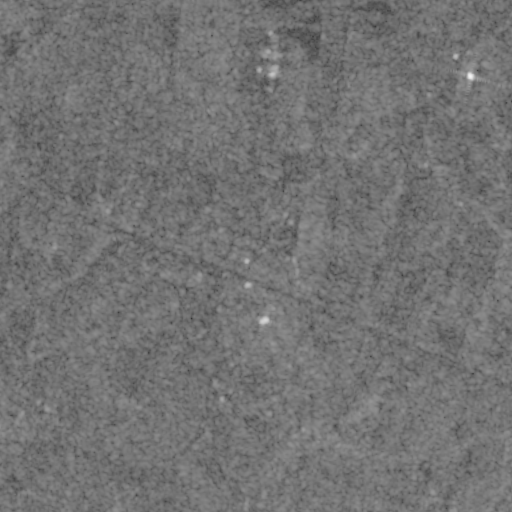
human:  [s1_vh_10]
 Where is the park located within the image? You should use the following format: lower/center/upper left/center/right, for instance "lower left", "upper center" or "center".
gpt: The park is located in the center of the image.
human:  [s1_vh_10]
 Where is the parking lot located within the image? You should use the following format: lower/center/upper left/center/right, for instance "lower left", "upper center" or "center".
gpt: The parking lot is located in the upper center of the image.
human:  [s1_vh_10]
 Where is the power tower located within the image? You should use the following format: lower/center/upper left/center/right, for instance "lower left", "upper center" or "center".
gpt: The power tower is located in the lower right of the image.
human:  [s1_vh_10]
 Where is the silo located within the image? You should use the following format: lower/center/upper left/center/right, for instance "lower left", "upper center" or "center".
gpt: The silo is located in the upper center of the image.
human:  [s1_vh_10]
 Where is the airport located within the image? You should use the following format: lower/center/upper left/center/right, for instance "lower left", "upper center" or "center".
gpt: There is no airport in the image.

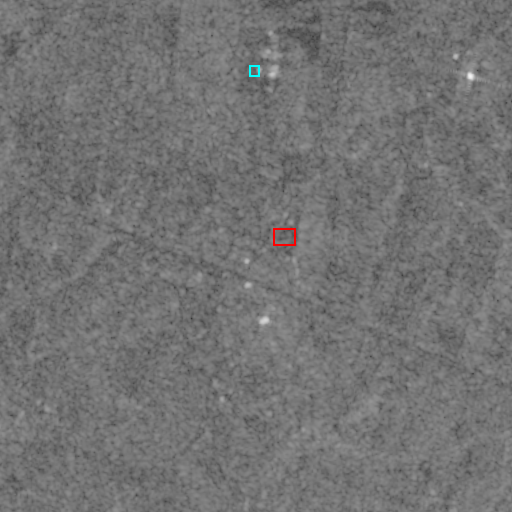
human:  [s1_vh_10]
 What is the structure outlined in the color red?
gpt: The structure outlined in red is a park.
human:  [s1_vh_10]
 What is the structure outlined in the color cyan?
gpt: The structure outlined in cyan is a parking lot.
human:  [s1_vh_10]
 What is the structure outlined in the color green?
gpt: There is no green outline.